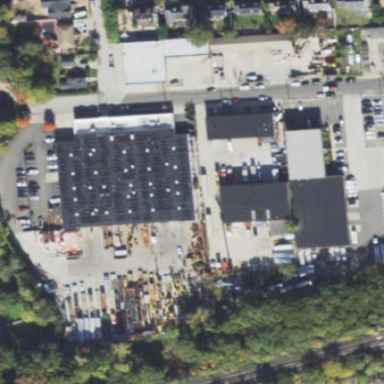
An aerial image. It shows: Commercial building.